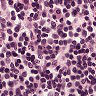
Metastatic tissue present: no